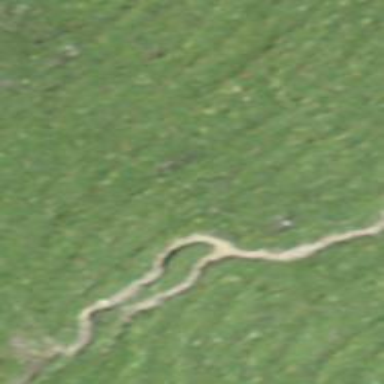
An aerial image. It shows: Path.